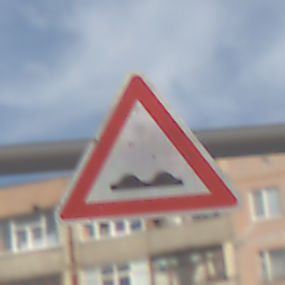
Verkehrszeichen: UnebeneFahrbahn
Umgebung: Outdoor, Urban
Tageszeit: MorningAfternoon
Wetter: PartlyCloudy
Licht: Natural
Jahreszeit: NotSpecified
Kontrast: HighContrast